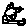
Label: bird